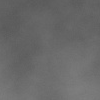
Atmospheric dust classification: dusty